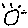
Label: sun